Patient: sex M, age 78
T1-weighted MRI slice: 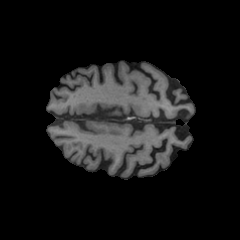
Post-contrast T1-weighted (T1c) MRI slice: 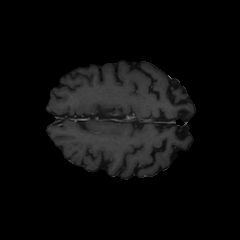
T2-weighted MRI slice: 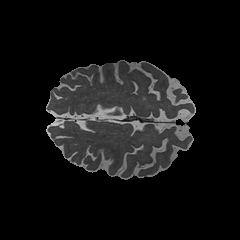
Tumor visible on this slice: no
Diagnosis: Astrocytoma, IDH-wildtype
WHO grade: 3